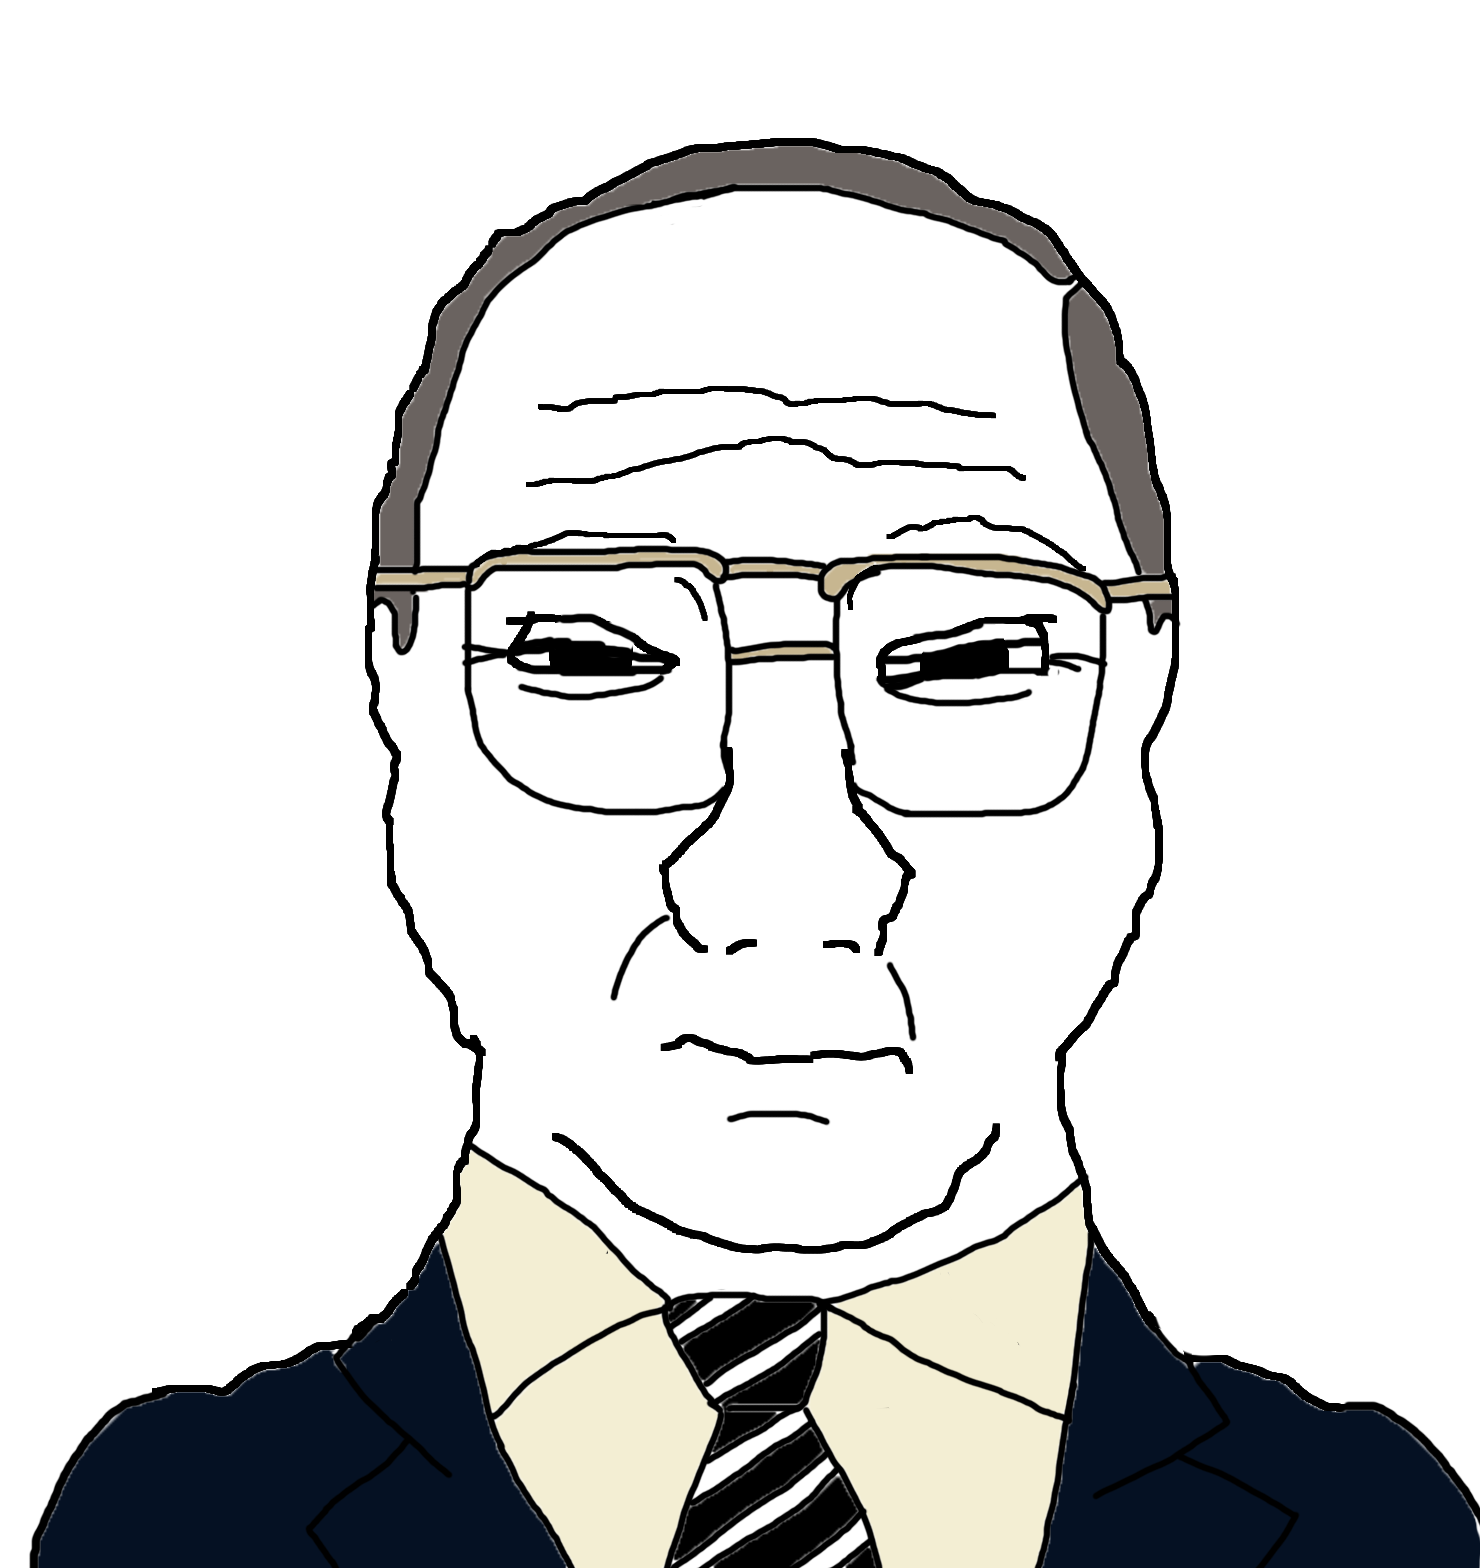
Label: 5_Front_Wojak